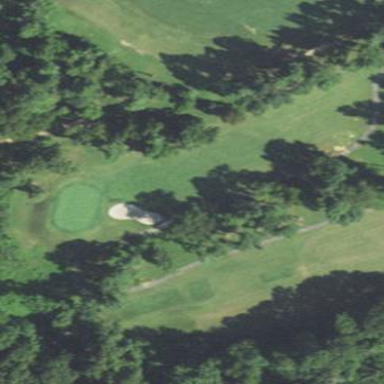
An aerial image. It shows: Golf fairway surrounded by grass.